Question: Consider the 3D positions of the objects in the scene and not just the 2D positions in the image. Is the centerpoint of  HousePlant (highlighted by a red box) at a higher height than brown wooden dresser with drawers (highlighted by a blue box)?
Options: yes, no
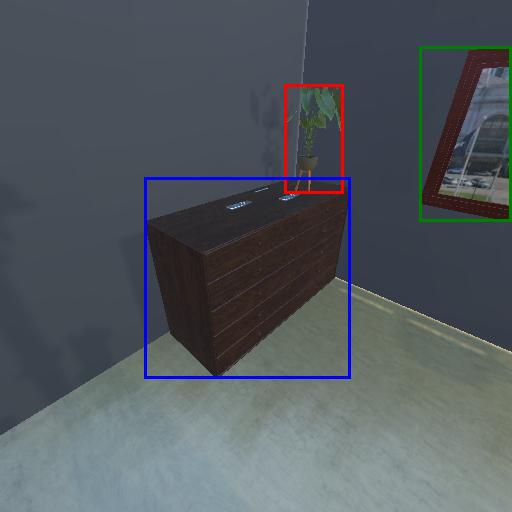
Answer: yes